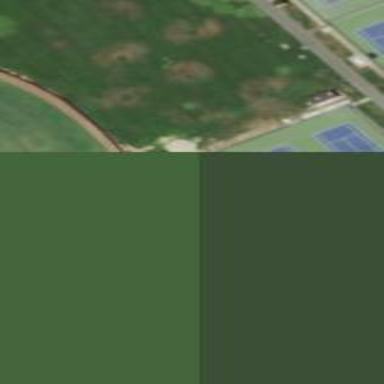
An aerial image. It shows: Tennis court on pitch designated for leisure land.